【题型】选择题　【知识点】立体几何　【难度】medium
新情境 如图所示，水平地面上插有两根杆子 $AB$ 和 $CD$，$AB$ 所在直线垂直于地面且 $AB = 2$ 米，$CD$ 所在直线与地面斜交.小明有一把卷尺.他在时刻分别测出杆子 $AB$ 和 $CD$ 在阳光下影子的长度，称为一次操作.小明可以在白天的不同时刻进行多次操作.假设阳光为平行光，正午时分 $AB$ 的影子长度为 0.则下列说法正确的是（ \quad ）

A. 为求出 $CD$ 的长度，小明至少需要进行 2 次操作 \\
B. 为求出 $CD$ 的长度，小明至少需要进行 3 次操作 \\
C. 为求出 $CD$ 的长度，小明至少需要进行 4 次操作 \\
D. 无论进行多少次操作，小明都不能求出 $CD$ 的长度
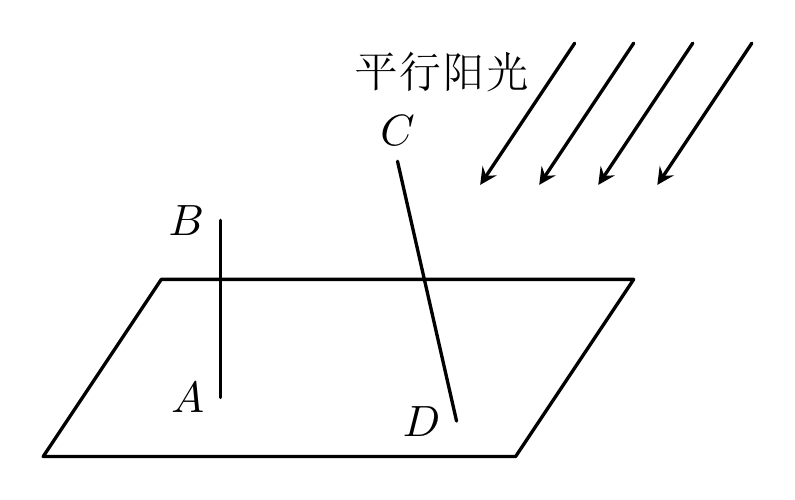
【解答】
【答案】 B \\
【解析】 设点 $B$ 在地面的影子为 $B_1$,点 $C$ 在地面的影子为 $C_1$,杆子 $AB$ 影子的长度为 $m$，杆子 $CD$ 影子的长度为 $n$； \\
因为 $AB$ 垂直于地面，如图以 $A$ 为原点，地面为 $xoy$ 平面，$AB_1$ 为 $x$ 轴，$AB$ 为 $z$ 轴建立空间直角坐标系，则$A(0,0,0), B(0,0,2), B_1(m,0,0)$，设 $D(x_1, y_1, 0), C(x_2, y_2, h)$，其中 $h$ 为 $C$ 到地面的高度. \\
定义 $CD$ 的水平分量：令 $a = x_2 - x_1$ ($x$ 方向水平距离)，$b = y_2 - y_1$ ($y$ 方向水平距离) \\
由题可知 $a,b,h$ 为 3 个定值，则 $|CD| = \sqrt{a^2 + b^2 + h^2}$

设点 $C_1(x, y, 0)$，则 $\overrightarrow{BB_1} = (m, 0, -2), \overrightarrow{CC_1} = (x - x_2, y - y_2, -h)$ \\
由于阳光为平行光，所以 $\overrightarrow{BB_1} // \overrightarrow{CC_1}$, 所以 $C_1\left( x_2 + \frac{hm}{2}, y_2, 0 \right)$, \\
则 $n = |C_1D| = \sqrt{\left( x_2 + \frac{hm}{2} - x_1 \right)^2 + (y_2 - y_1)^2 + (0 - 0)^2}$ \\
即 $n^2 = \left( x_2 + \frac{hm}{2} - x_1 \right)^2 + (y_2 - y_1)^2$, 即 $n^2 = \left( a + \frac{hm}{2} \right)^2 + b^2$, \\
方程 $n^2 = \left( a + \frac{hm}{2} \right)^2 + b^2$ 中 $a, b, h$ 为 3 个未知数，需要列三个方程才可求解，则需要测量三次. \\
故选： B
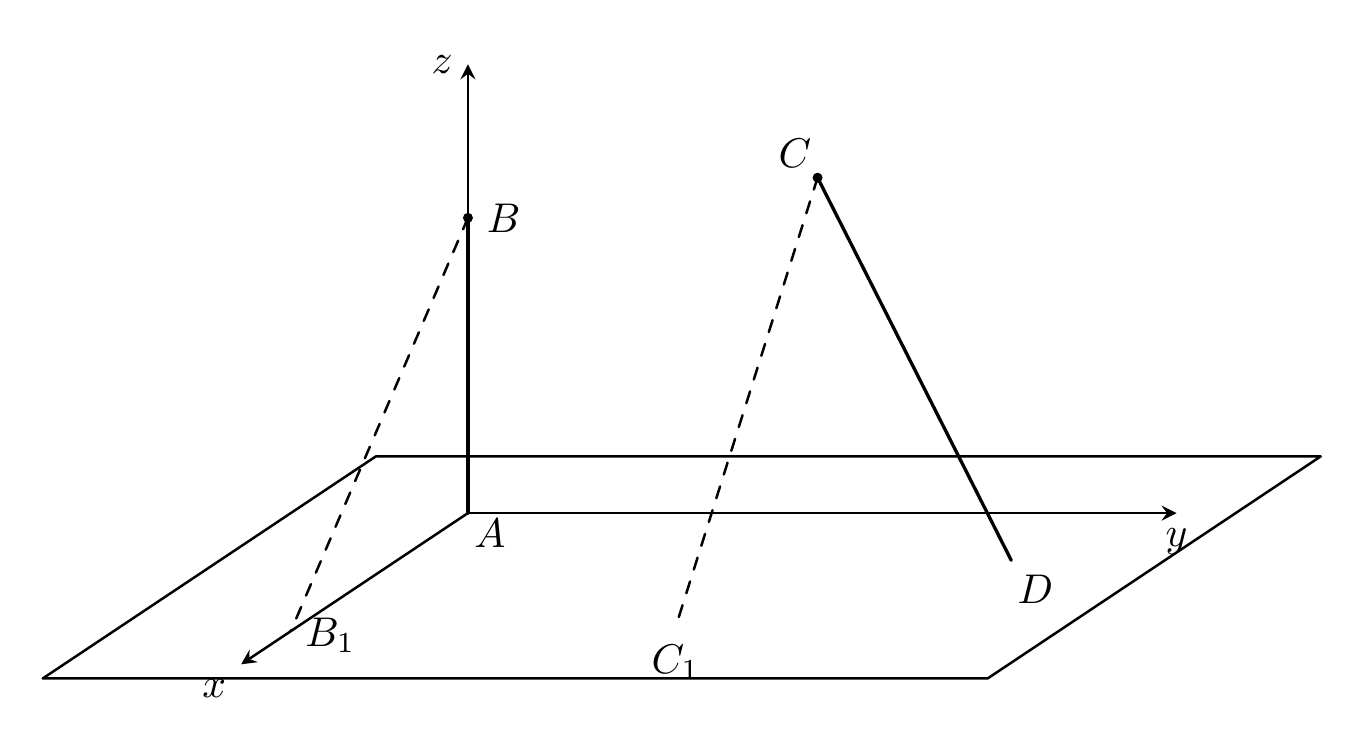